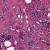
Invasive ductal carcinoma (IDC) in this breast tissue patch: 1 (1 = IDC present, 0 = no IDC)